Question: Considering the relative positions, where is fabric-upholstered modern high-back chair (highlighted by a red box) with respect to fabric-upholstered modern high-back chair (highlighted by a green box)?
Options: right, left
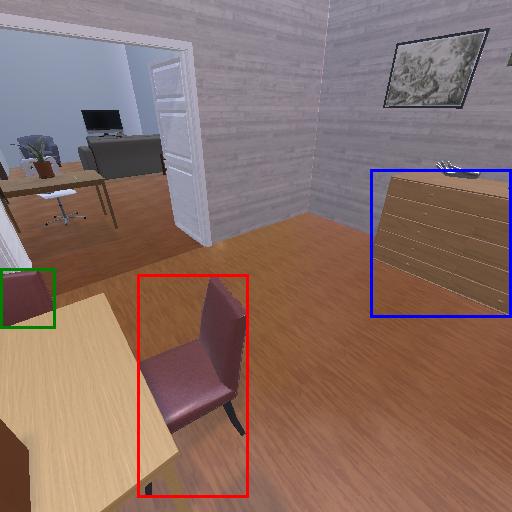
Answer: right